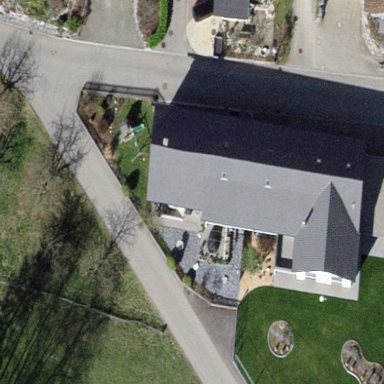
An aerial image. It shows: Semi-detached house with gabled roof.